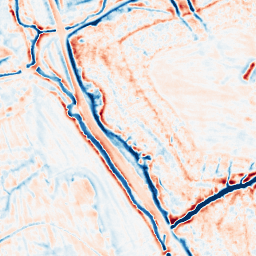
Category: edge_preserving
Decomposition family: bilateral
Decomposition parameters: d: 15
sigma_color: 50
sigma_space: 100
Upsampling method: bilinear
Upsampling parameters: scale: 2
Upsampling scale: 2